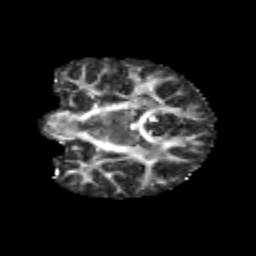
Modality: FA
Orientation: coronal
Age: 11
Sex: male
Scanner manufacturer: siemens
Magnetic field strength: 3 T
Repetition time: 3.8 s
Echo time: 0.07 s